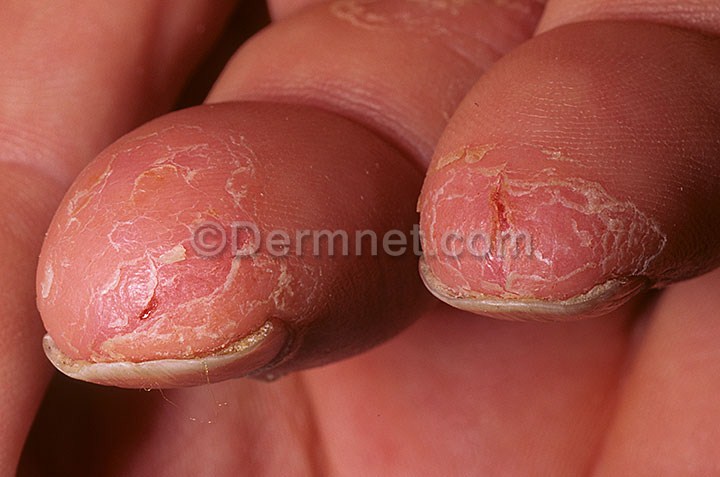
Disease: Eczema Photos